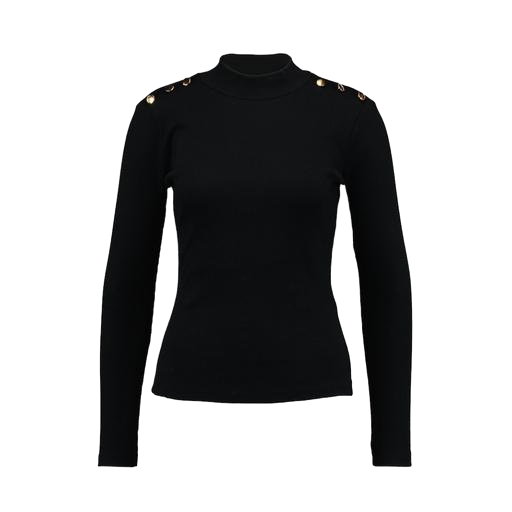
black polo-neck top, high-neck top, black high-neck top, white background